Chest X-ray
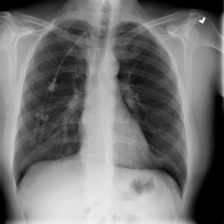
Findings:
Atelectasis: negative
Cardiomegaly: negative
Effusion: negative
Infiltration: negative
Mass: negative
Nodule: negative
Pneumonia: negative
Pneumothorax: negative
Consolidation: negative
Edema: negative
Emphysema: negative
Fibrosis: negative
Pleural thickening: negative
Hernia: negative